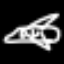
Label: airplane